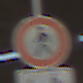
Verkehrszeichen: VerbotFussgaenger
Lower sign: RichtungsangabeDurchPfeile3
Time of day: SunriseSunset
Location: Roofed (Suburban)
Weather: Clear
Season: NotSpecified
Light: Natural